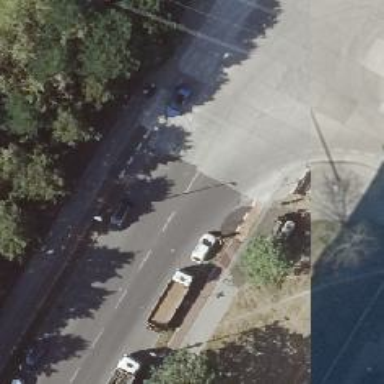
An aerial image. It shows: Uncontrolled crossing on footway.